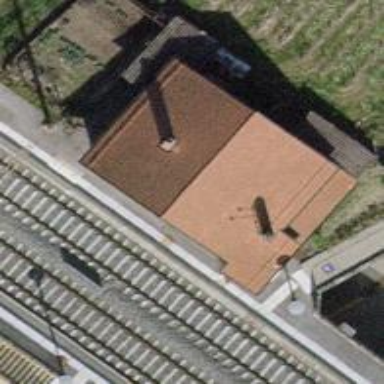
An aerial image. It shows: Railway halt station for public transport.